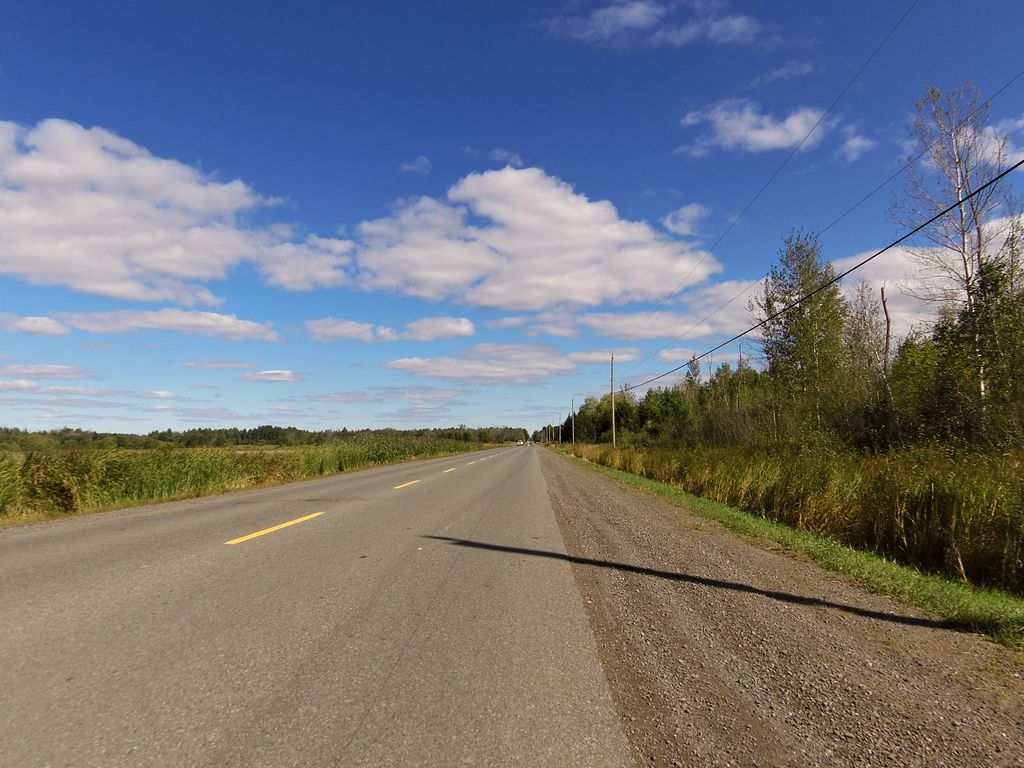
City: ottawa-gatineau